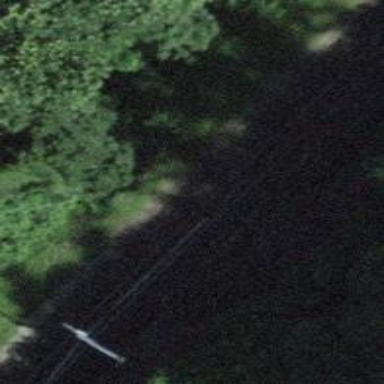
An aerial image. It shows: Narrow-gauge railway with electrified contact line.